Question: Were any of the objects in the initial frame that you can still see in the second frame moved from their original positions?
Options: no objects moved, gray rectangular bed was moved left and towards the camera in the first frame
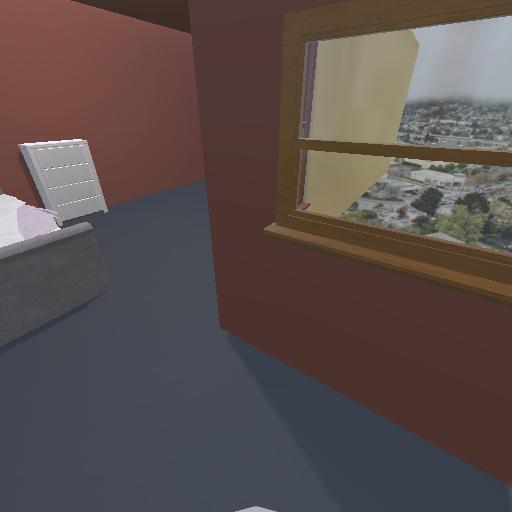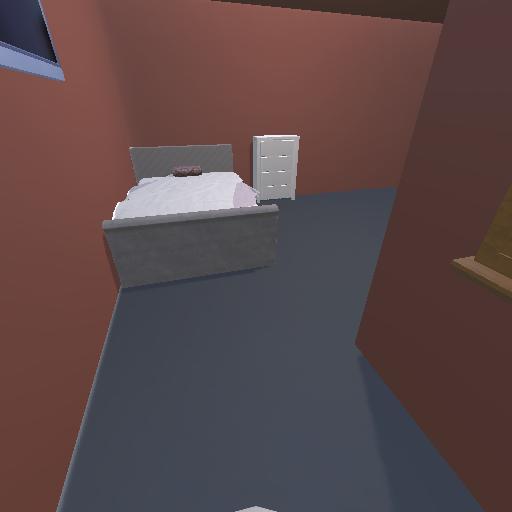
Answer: no objects moved